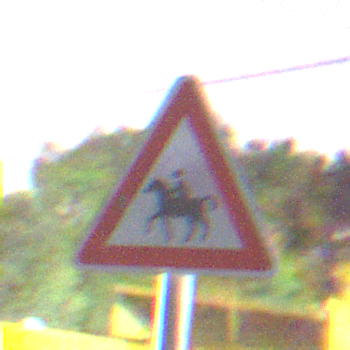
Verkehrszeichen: ReiterRechts
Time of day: Night
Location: Outdoor (Suburban)
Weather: PartlyCloudy
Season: NotSpecified
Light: Artificial